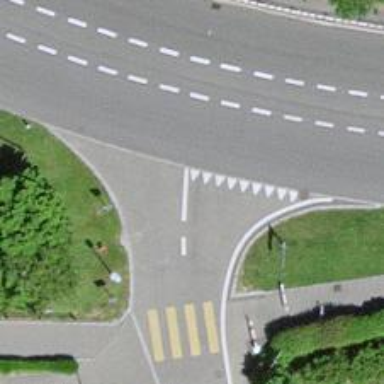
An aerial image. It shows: Zebra crossing on the road.